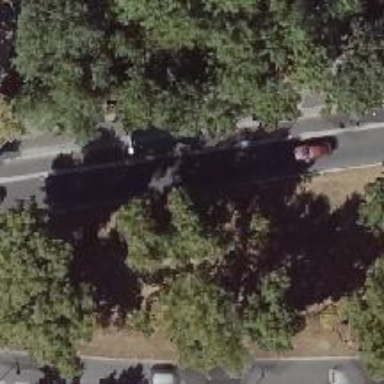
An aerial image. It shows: Avenue of deciduous trees with leafless branches.